Question: I have a Class Library project in Visual Studio and tests for it (everything is written in C#). Once after successful solution build VS shows me this window:

I haven't seen this one before, and I don't know even from what to begin: project compiles without errors and works after compilation, but this window keep appearing after each compilation. When I press Retry or Abort, error message with the same text appears in Output window of VS.
There is only one test method named AddRange1201.
So, the question is - how to get rid of this, besides just checking "Do not show this dialog box again"?
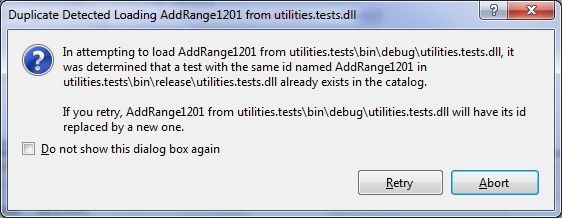
Answer: I found this on <URL> or if you switch between debug and release modes.
A workaround given is:
1) clean solutions in both modes
2) rebuild in the mode you want
Hopefully this helps.